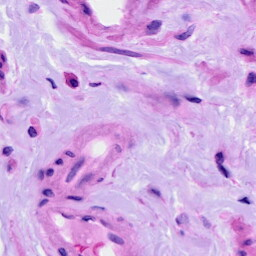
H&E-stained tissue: Ovarian